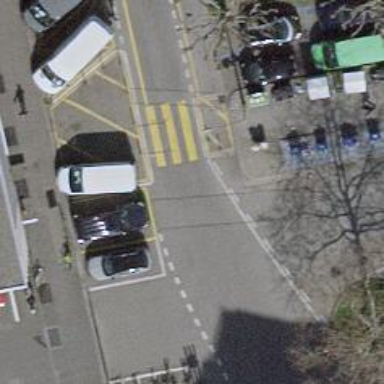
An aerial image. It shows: Uncontrolled zebra crossing on the road.